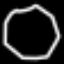
Label: octagon